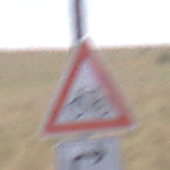
Verkehrszeichen: RadverkehrRechts
Zusatzzeichen unten: RichtungsangabeDurchPfeile5
Umgebung: Outdoor, Nature
Tageszeit: Midday
Wetter: PartlyCloudy
Licht: Natural
Jahreszeit: NotSpecified
Kontrast: HighContrast